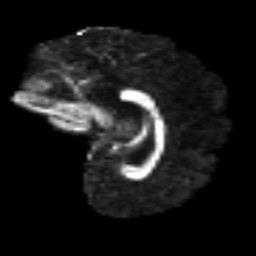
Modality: FA
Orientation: sagittal
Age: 37
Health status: ill
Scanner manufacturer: philips
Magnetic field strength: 3 T
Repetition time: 9 s
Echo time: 0.127 s